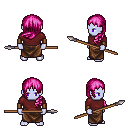
a pixel art fantasy rpg character, male body template, dark elf, purple skin, maroon long-sleeve shirt, robe skirt, pink left-swept hairstyle, leather bracers, spear, four views (front, back, left, right), 2x2 character sprite sheet, small pixel art, hard edges, no anti-aliasing